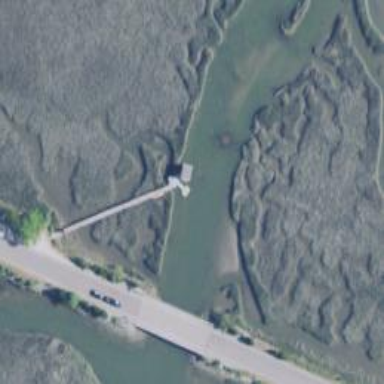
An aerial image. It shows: Man-made pier.